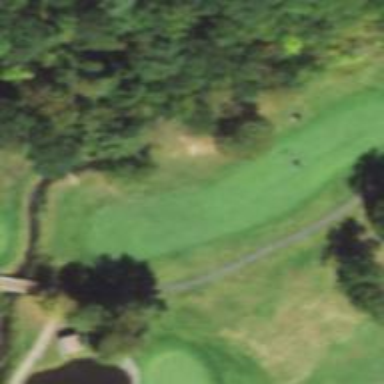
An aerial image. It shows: Golf fairway surrounded by grass.